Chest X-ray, AP view. Patient: 26 years old, sex M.
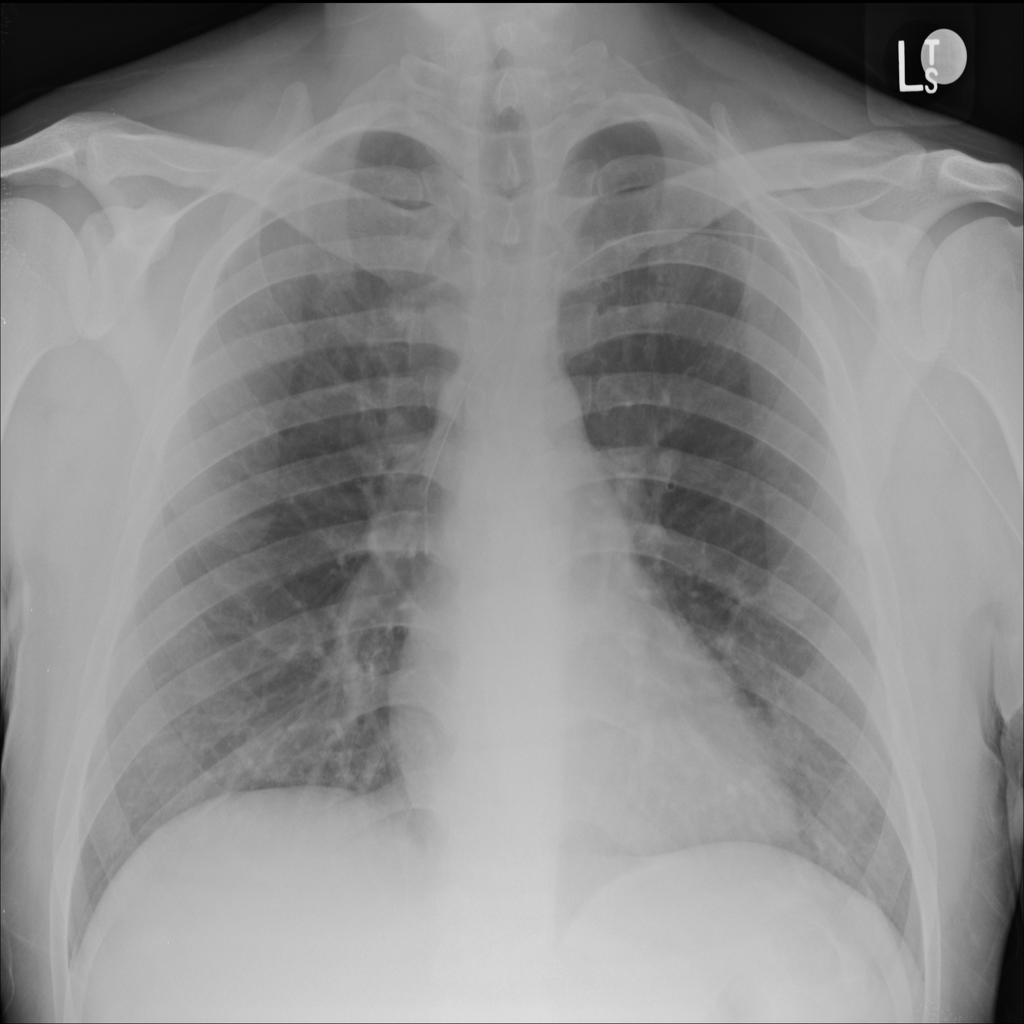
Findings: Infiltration